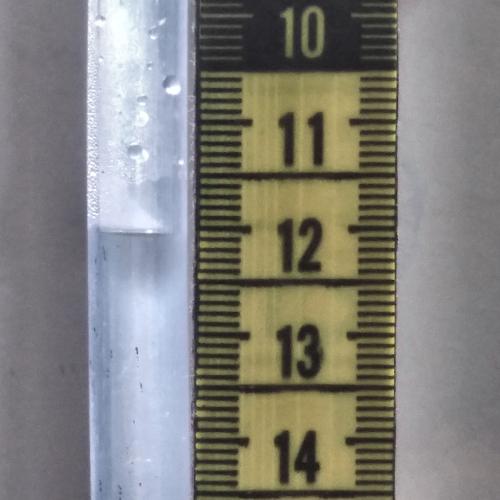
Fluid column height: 12.0 cm